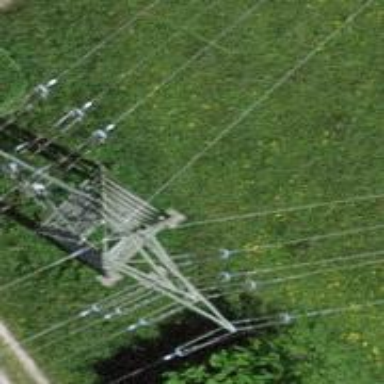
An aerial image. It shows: Power line with three cables.